Interaction volume radius: 10 \u00c5
Interaction volume height: 10 \u00c5
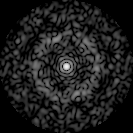
Disorder parameter: 0.7991